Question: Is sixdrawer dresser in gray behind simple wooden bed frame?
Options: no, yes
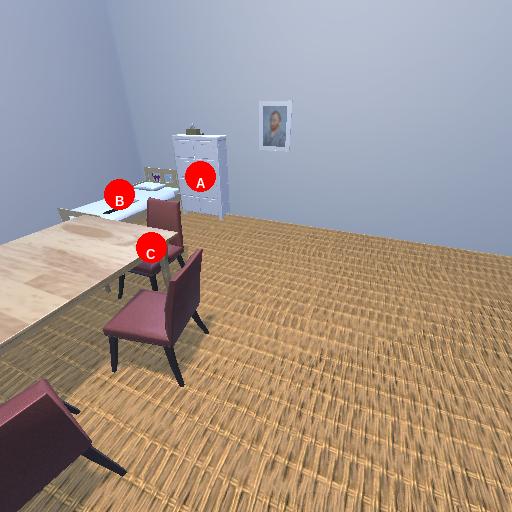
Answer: no